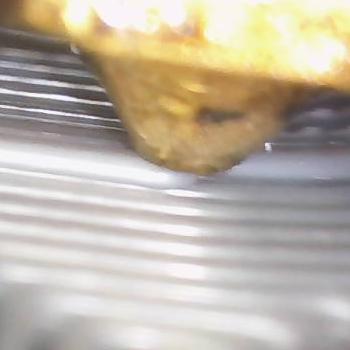
Flow rate: 208%